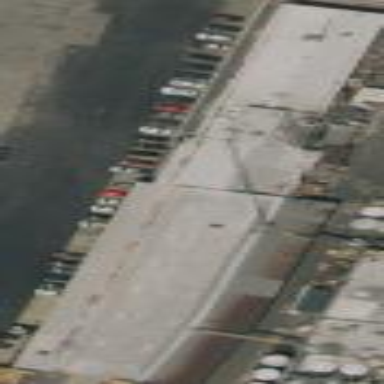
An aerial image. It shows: Warehouse building.